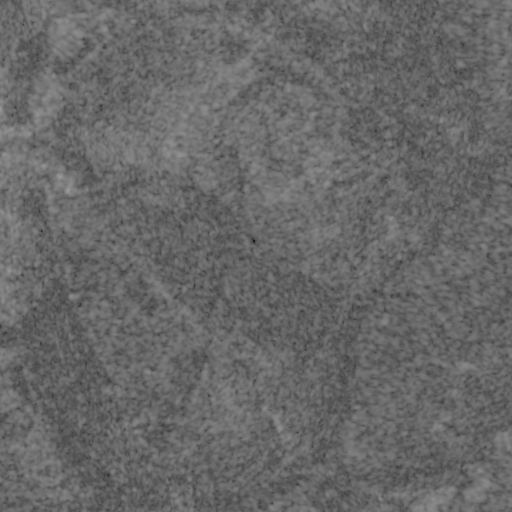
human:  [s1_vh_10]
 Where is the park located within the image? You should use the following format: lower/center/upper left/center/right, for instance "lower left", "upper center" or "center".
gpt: The park is located in the upper left of the image.
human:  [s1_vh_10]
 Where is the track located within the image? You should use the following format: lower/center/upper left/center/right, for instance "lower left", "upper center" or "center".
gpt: There is no track in the image.

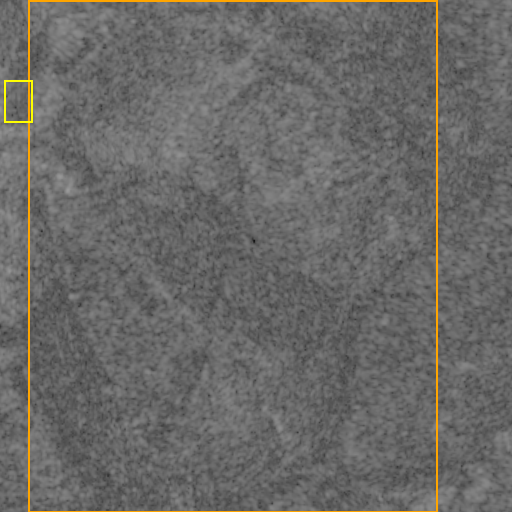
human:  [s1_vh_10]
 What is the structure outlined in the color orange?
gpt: The structure outlined in orange is a crop field.
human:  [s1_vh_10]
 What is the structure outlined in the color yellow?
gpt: The structure outlined in yellow is a park.
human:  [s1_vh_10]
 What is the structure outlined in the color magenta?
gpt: There is no magenta outline.